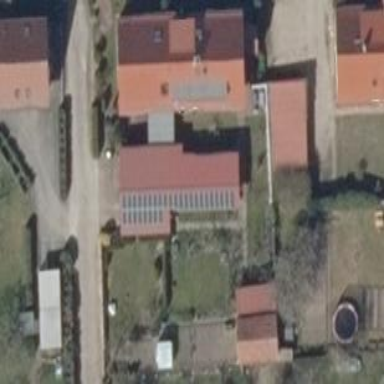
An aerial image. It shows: Solar photovoltaic panel generator producing electricity in small installation.